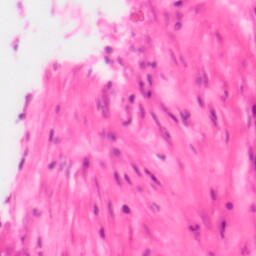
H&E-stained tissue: Colon